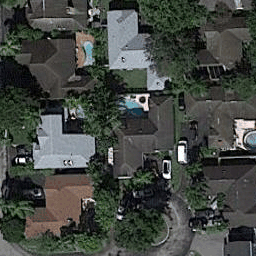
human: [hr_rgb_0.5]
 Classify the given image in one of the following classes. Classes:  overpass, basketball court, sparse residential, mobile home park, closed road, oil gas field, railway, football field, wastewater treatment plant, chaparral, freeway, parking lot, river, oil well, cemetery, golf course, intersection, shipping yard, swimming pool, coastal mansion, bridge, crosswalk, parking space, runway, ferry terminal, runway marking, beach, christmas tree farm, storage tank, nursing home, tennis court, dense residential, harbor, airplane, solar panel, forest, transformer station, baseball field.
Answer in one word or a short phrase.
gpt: dense residential